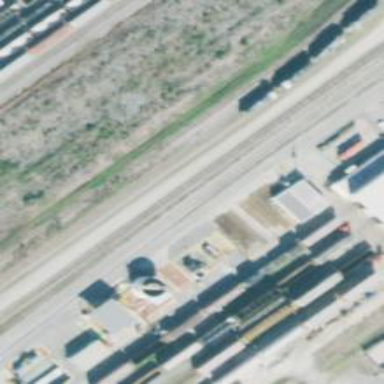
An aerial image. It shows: Abandoned railway yard.